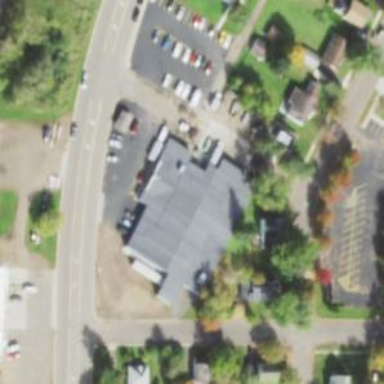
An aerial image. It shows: Service building.